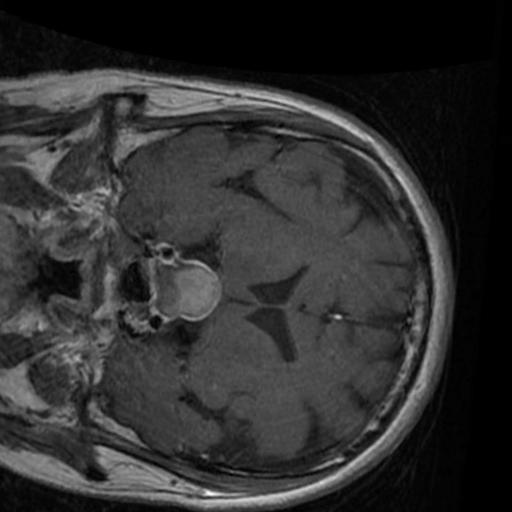
Label: brain_tumor